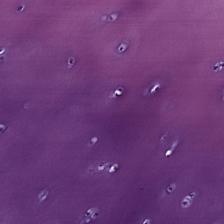
Label: Non-Tumor